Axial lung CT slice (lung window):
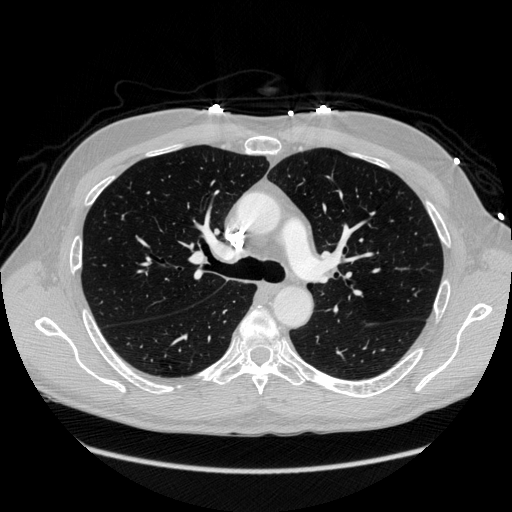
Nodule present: no